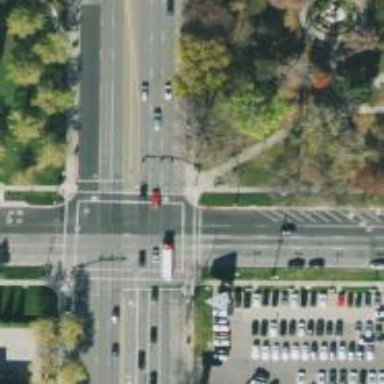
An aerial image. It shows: Crossing on the road with line markings.